Aerial crown-view tile of a tropical tree (Barro Colorado Island, Panama), acquired 20240918:
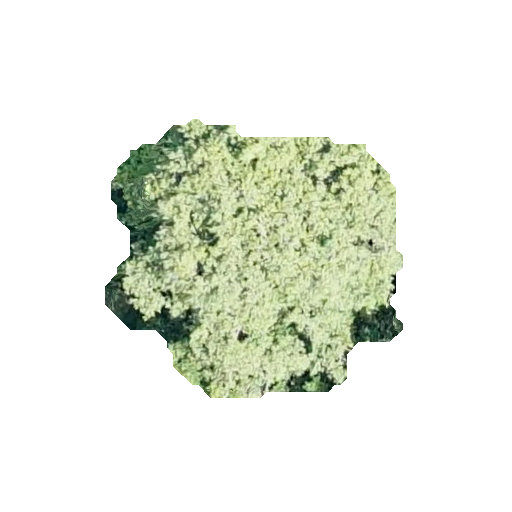
Species: Apeiba membranacea
GBIF accepted scientific name: Apeiba membranacea
Crown area: 99.131 m²